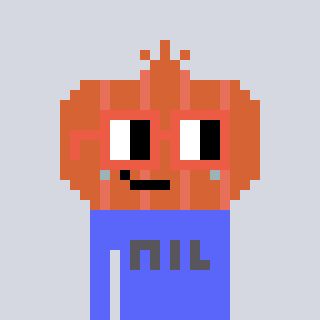
a pixel art character with square orange glasses, a onion-shaped head and a purple-colored body on a cool background